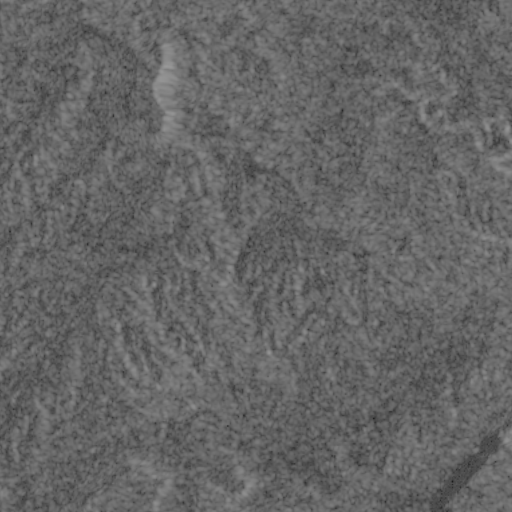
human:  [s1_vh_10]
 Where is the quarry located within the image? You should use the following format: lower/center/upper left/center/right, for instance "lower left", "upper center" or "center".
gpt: The quarry is located in the upper left of the image.
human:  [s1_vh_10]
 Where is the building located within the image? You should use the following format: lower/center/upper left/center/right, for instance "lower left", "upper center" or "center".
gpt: The building is located in the lower left of the image.
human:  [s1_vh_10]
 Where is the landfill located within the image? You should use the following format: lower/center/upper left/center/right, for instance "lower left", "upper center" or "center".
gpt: There is no landfill in the image.

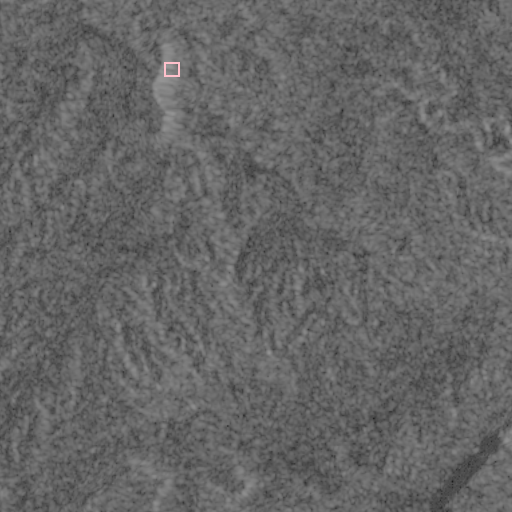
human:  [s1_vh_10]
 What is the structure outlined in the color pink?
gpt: The structure outlined in pink is a quarry.
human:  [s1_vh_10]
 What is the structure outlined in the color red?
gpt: There is no red outline.